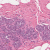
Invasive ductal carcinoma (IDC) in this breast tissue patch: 0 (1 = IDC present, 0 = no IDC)